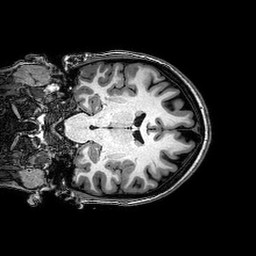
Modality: T1w
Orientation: coronal
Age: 23
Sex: female
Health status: healthy
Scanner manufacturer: philips
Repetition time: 0.008274 s
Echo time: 0.00381 s